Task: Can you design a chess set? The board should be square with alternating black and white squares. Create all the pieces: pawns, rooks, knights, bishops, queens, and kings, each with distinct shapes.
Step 1691:
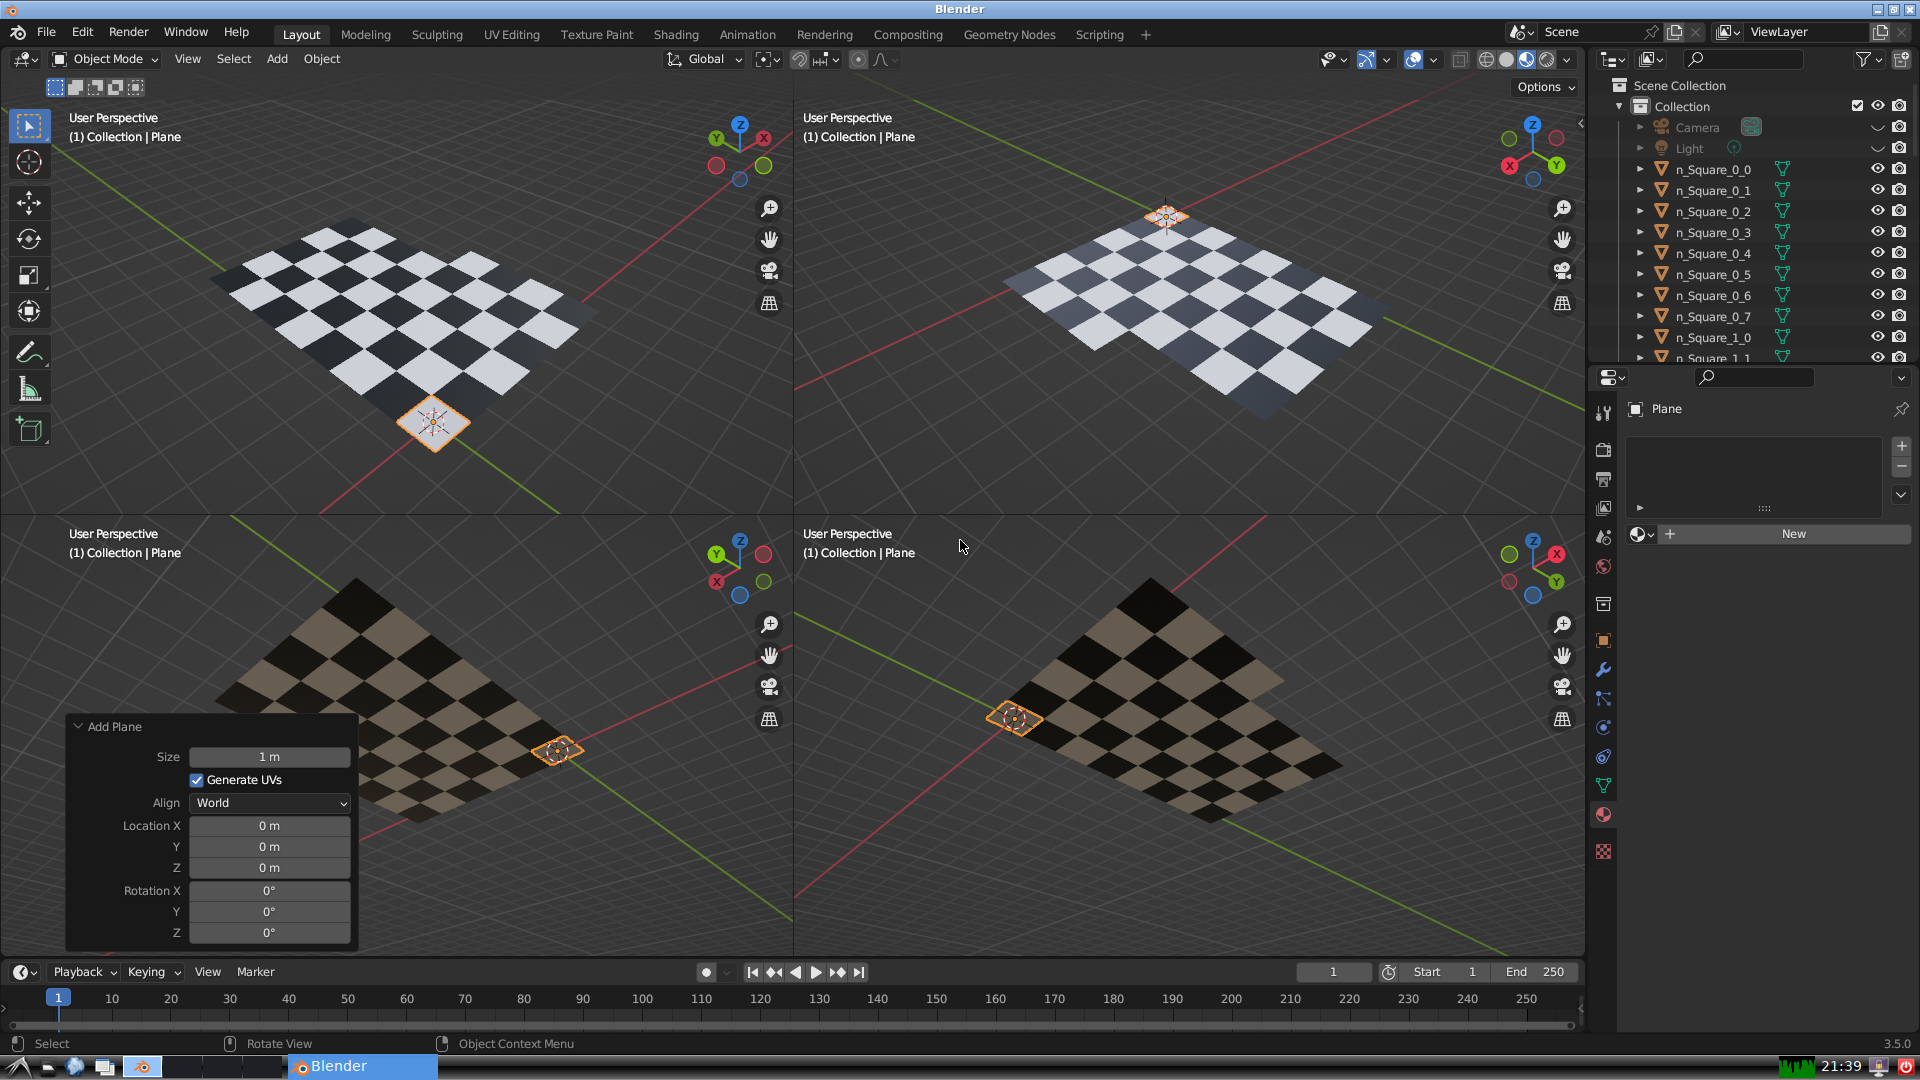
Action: {"key_press": ['Ctrl, Home']}